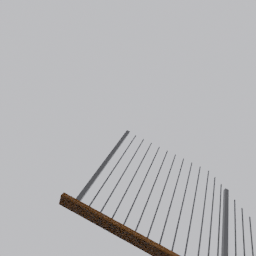
Label: architecture